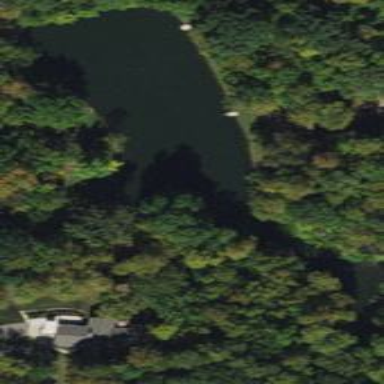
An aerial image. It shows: Serene pond surrounded by nature.